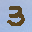
Label: 3